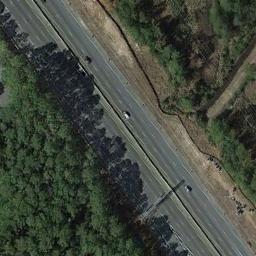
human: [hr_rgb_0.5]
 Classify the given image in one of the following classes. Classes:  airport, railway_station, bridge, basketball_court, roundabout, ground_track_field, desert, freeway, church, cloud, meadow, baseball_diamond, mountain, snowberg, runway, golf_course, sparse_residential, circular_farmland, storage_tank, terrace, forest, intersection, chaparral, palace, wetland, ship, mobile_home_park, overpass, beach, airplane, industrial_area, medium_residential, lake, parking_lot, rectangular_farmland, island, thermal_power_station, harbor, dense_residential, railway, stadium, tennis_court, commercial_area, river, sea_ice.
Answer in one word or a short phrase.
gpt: freeway